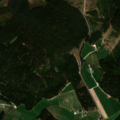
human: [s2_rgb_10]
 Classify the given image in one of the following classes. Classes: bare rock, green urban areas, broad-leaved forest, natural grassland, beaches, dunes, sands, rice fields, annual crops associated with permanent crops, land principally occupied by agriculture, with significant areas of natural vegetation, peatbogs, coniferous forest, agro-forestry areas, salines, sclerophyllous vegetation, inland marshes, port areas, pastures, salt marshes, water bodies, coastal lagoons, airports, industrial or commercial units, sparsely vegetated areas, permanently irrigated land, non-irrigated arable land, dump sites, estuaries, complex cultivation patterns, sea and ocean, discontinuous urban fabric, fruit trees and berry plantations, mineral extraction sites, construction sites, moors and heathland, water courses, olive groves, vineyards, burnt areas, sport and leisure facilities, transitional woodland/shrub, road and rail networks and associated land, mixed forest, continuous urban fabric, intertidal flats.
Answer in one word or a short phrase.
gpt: complex cultivation patterns, land principally occupied by agriculture, with significant areas of natural vegetation, coniferous forest